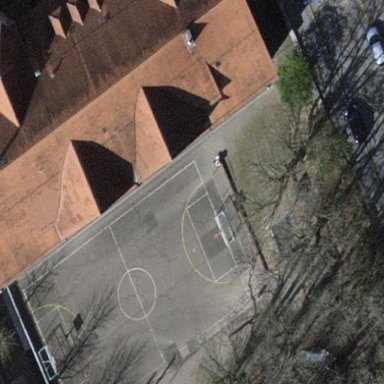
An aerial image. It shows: Multi-sport pitch with asphalt surface.